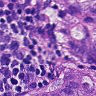
Metastatic tissue present: yes